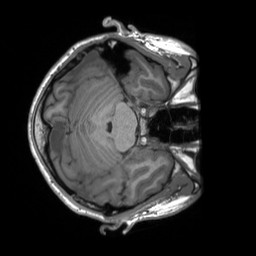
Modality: T1w
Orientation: axial
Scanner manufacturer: siemens
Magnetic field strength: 3 T
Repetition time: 2.3 s
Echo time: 0.00207 s